Question: I'm developing a new functionality for web site project with VB.NET default language in VS 2008. As my preferred language is C# I create subfolder for C# code in the 'App_Code' folder and add appropriate 'codeSubDirectories' element to web.config file. The problem is that I can't refer VB.NET classes in my C# code. All VB.NET classes and structures are placed in global namespace in the App_Code. But even if I place some VB.NET class in the same namespace I've use for my classes in C#, I still can't use them. Also, I've try to move my class to global namespace but this also doesn't help me.

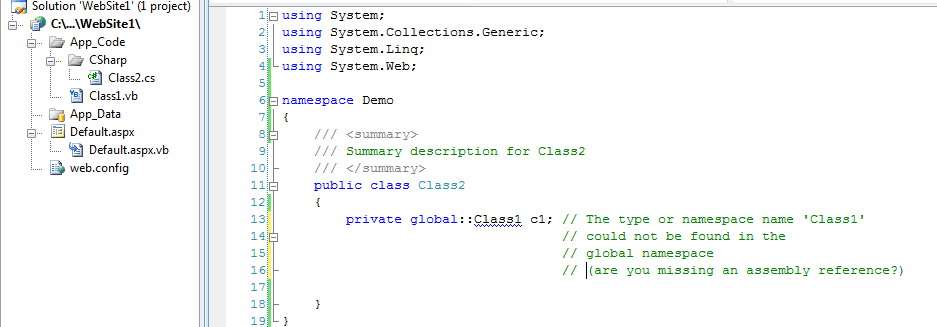
Answer: From the documentation for <URL>:
> The build order is inferred from the top-down order of the codeSubDirectories collection. The App_Code directory is built last.
Which implies that when your C# code is being compiled, the VB code hasn't been compiled at that point. You might try and separate base classes, etc, and put them in an earlier subdirectory or into a compiled class library, but I'd probably recommend just writing your code in VB - it's not tricky to write in one when you're used to the other - the framework is still the framework.